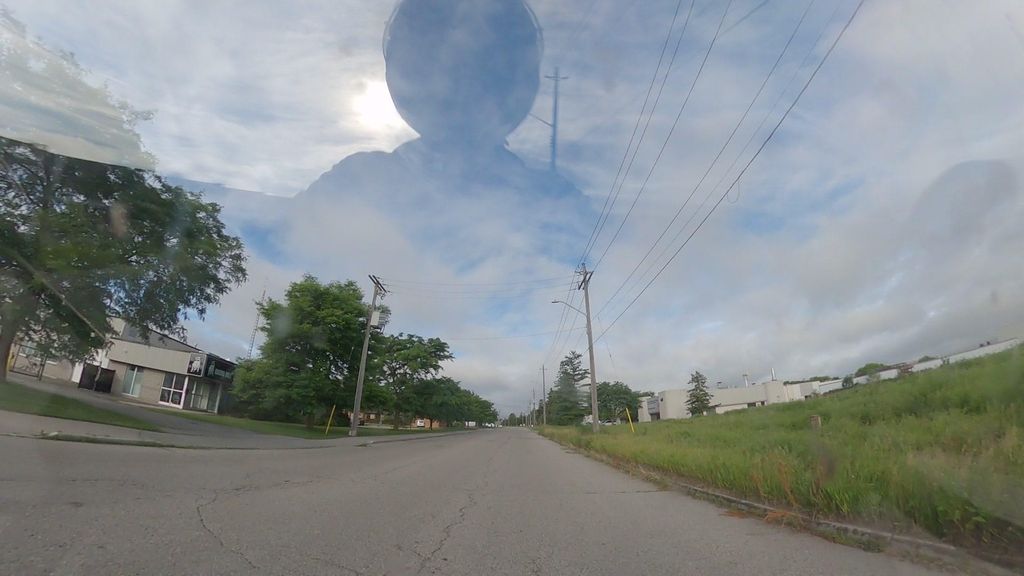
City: kitchener-waterloo